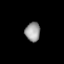
Tissue: lung
Cell type: Epithelial cells
Senescence score: 0.5602
Nuclear area (px): 281
Mean DAPI intensity: 154.577